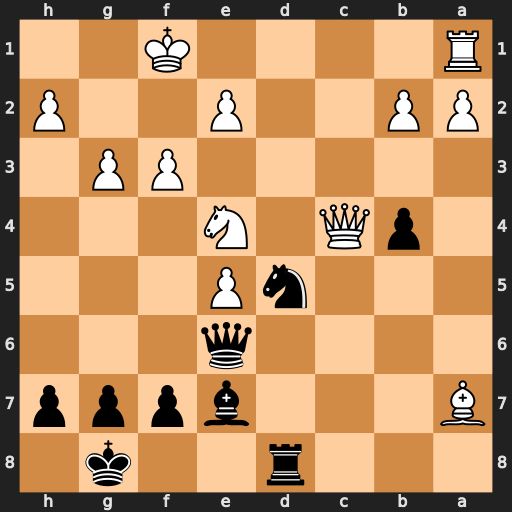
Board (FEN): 3r2k1/B3bppp/4q3/3nP3/1pQ1N3/5PP1/PP2P2P/R4K2
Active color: b
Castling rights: -
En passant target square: -
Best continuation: Ne3+ Bxe3 Qxc4